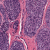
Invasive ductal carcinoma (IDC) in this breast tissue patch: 0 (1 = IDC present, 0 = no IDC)